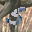
Label: 5